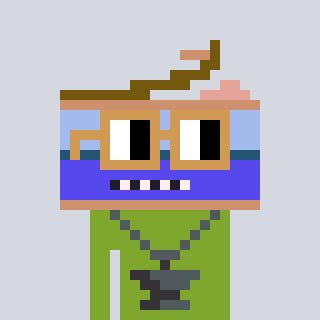
a pixel art character with square brown glasses, a canned ham-shaped head and a slimegreen-colored body on a cool background